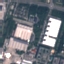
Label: Industrial